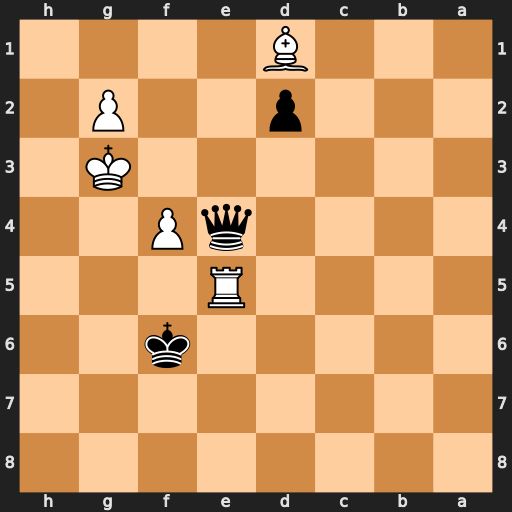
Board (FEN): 8/8/5k2/4R3/4qP2/6K1/3p2P1/3B4
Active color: b
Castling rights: -
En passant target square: -
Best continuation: Qe1+ Rxe1 dxe1=Q+